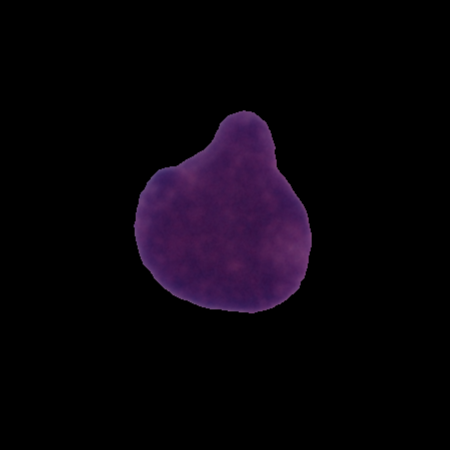
Label: cancer